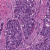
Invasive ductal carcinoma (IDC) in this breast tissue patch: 1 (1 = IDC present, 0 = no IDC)